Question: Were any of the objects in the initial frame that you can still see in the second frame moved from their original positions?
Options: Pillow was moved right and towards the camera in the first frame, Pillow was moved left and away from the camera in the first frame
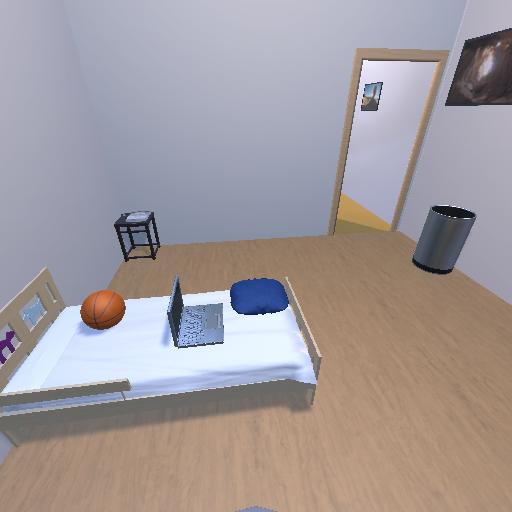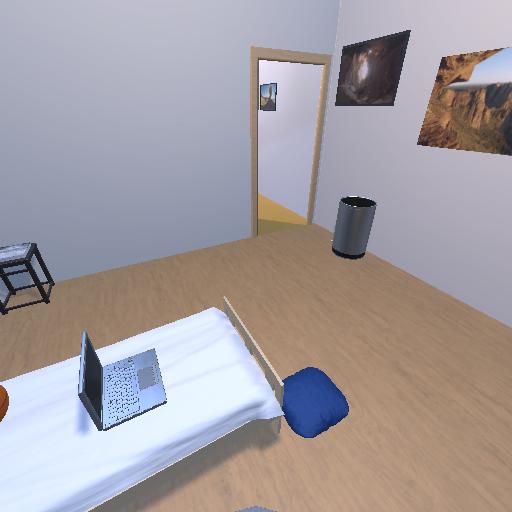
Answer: Pillow was moved right and towards the camera in the first frame